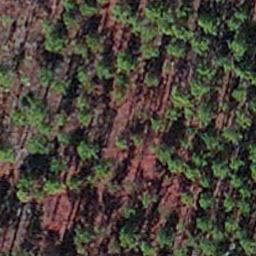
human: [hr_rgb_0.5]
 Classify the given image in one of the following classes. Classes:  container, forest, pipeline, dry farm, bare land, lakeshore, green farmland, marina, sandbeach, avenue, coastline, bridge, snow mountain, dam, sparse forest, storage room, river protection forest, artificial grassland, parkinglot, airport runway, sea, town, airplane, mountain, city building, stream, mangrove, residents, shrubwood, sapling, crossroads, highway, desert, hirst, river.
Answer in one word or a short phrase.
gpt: sapling